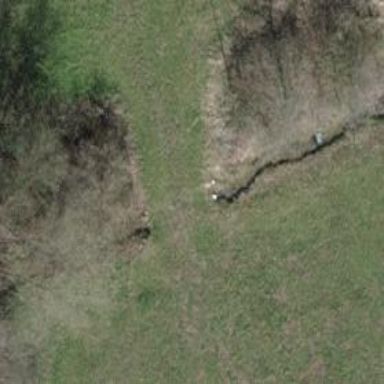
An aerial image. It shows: Culvert tunnel under ditch.